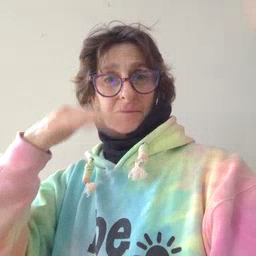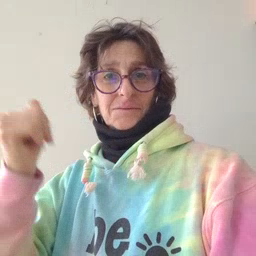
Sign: because